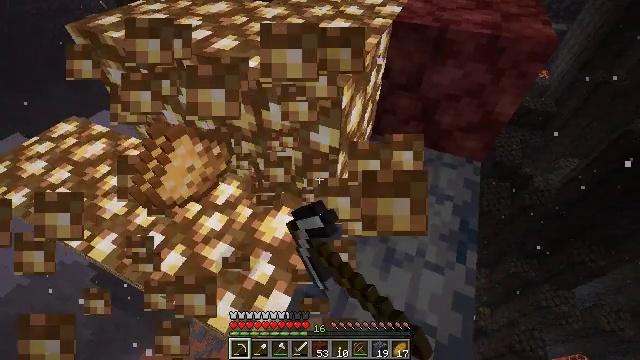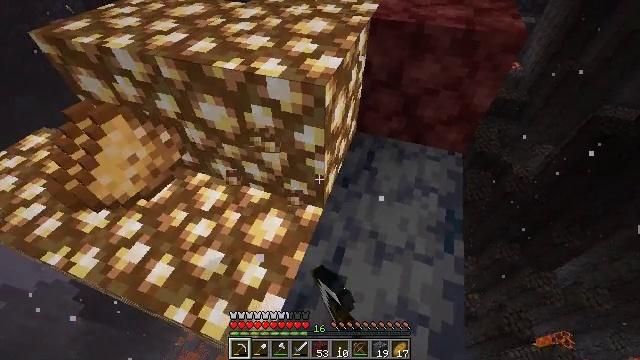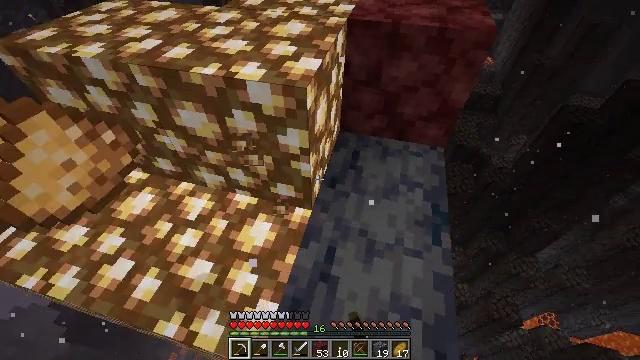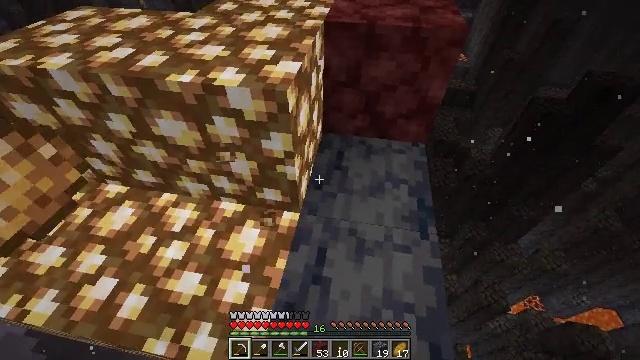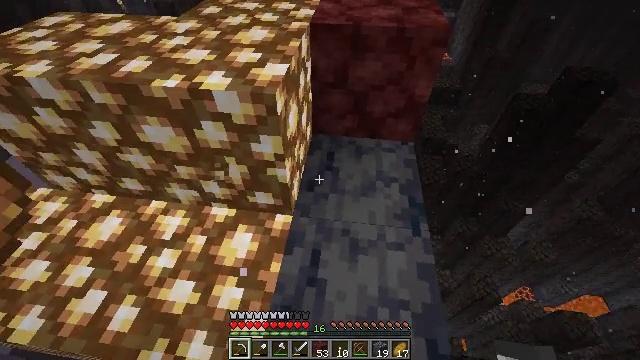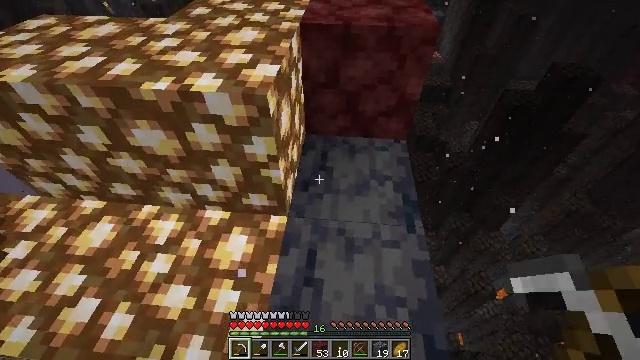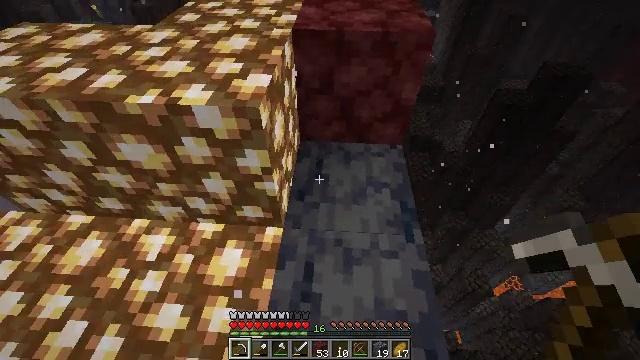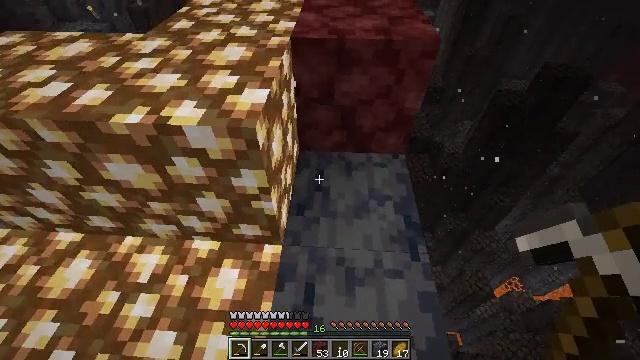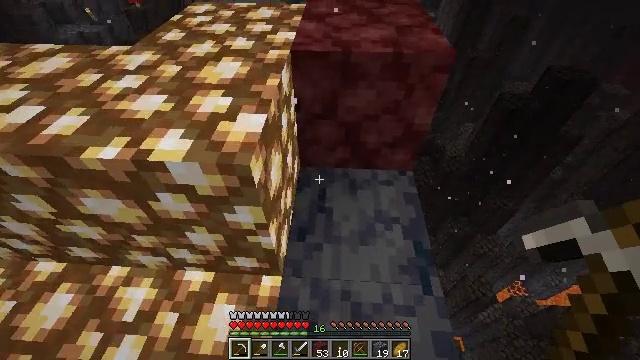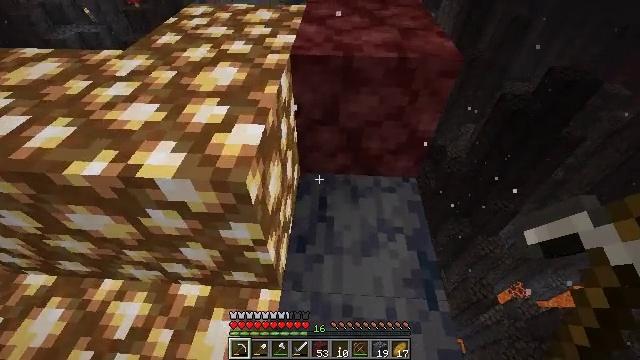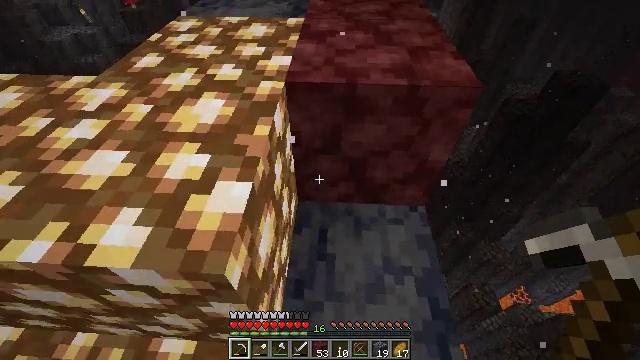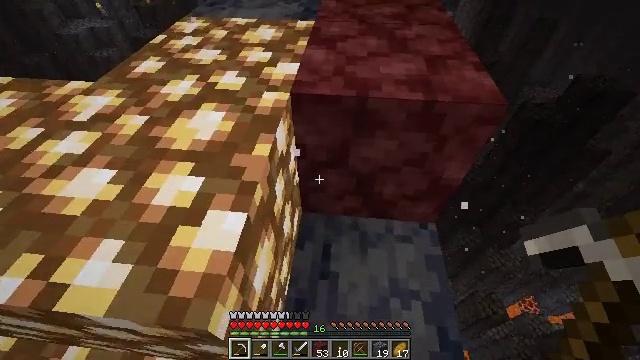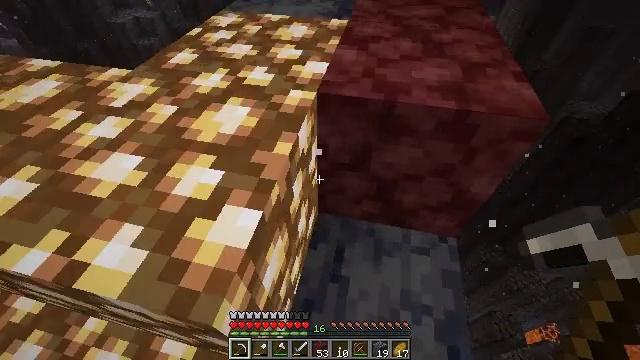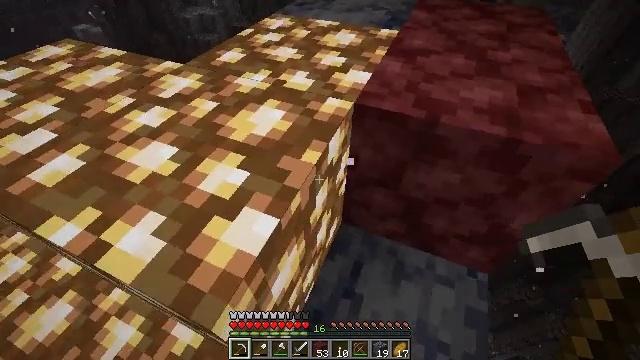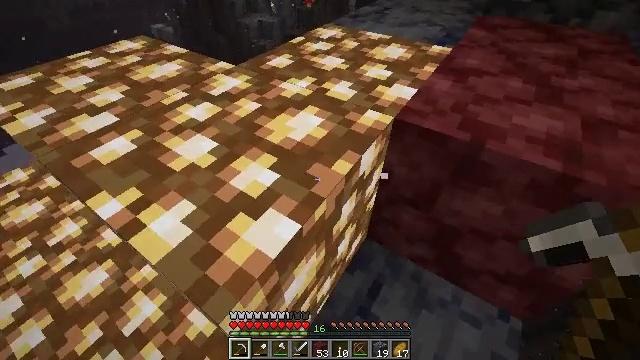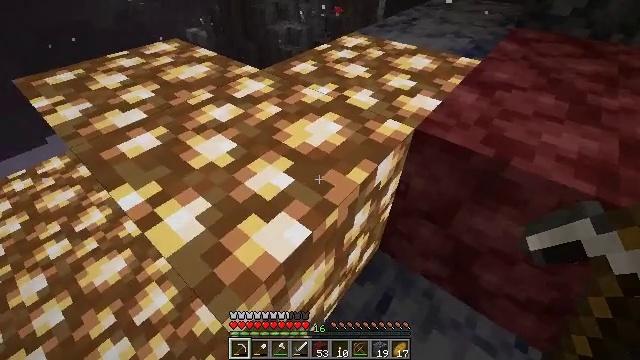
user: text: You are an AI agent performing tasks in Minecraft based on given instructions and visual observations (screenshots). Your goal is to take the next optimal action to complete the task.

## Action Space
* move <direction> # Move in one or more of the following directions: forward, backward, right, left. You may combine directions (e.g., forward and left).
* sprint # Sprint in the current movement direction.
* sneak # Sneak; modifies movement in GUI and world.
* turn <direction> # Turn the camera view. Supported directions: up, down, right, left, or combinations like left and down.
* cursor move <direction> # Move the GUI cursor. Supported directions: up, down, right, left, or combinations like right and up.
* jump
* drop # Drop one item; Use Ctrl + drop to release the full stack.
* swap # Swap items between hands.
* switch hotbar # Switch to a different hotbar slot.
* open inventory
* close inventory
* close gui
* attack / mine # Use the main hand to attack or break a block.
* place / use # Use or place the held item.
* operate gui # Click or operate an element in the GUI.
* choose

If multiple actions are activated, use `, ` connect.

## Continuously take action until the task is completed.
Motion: motion action
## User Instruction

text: Destroy the glowstone to harvest components.
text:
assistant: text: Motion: turn right
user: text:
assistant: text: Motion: turn right
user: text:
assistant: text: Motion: turn right
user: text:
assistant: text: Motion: turn right
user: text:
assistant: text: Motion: turn right
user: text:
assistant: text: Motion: move forward, turn right
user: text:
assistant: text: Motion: move forward
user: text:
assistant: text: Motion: move forward
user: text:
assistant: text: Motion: move forward
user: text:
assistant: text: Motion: move forward
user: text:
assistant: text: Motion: turn left
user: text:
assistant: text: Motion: turn left
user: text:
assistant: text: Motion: turn left
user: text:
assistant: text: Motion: turn left and up
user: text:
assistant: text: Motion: turn left and up
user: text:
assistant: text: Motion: turn left
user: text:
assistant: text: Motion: turn left
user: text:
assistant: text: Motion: turn left, attack / mine
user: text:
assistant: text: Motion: attack / mine
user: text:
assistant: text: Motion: turn left, attack / mine
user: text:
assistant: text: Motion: turn left, attack / mine
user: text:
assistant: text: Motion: turn left, attack / mine
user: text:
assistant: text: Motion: turn left, attack / mine
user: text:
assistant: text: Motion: turn left, attack / mine
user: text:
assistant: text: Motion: turn left, attack / mine
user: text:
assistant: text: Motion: attack / mine
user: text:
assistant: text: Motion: attack / mine
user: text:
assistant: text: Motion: attack / mine
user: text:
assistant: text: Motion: attack / mine
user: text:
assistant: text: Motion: attack / mine